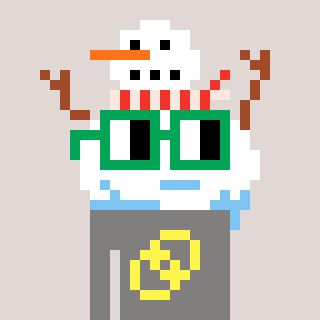
a pixel art character with square green glasses, a snowman-shaped head and a bluegrey-colored body on a warm background